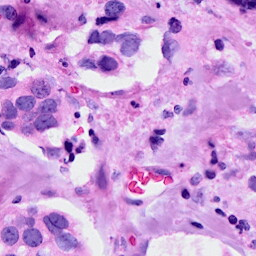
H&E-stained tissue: Breast